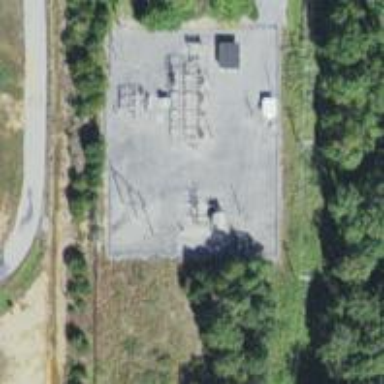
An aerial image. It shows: Distribution substation surrounded by fence.